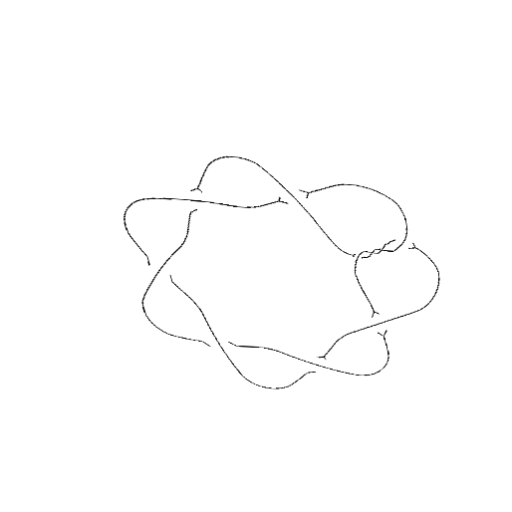
Crossing number: 10